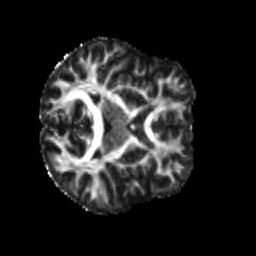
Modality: FA
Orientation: axial
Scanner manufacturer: siemens
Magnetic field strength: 3 T
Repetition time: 4 s
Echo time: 0.0594 s